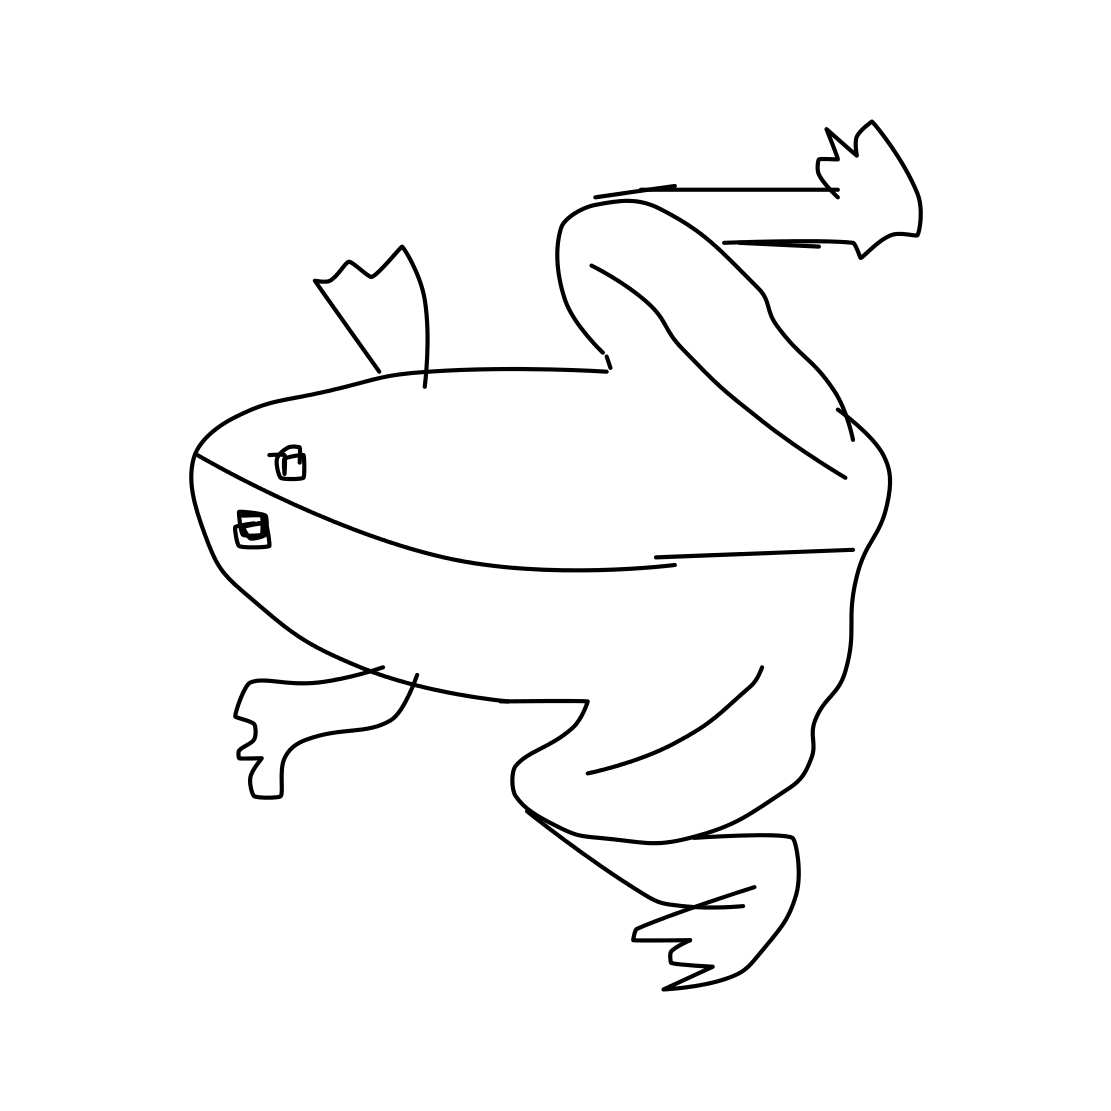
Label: frog